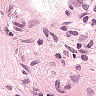
Metastatic tissue present: no